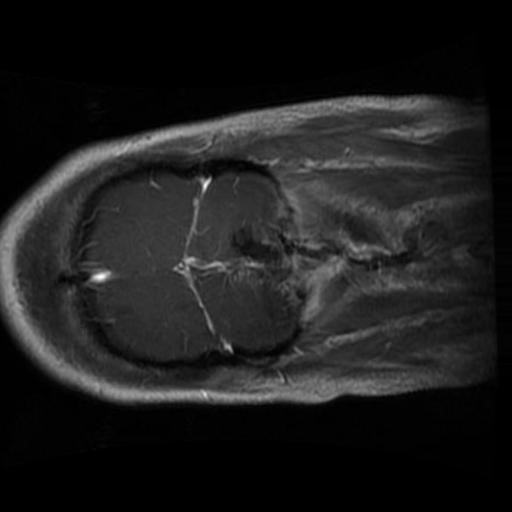
Label: brain_glioma